Question: Can i show a Tool tip like this:

Also, I want to show this tool tip when that area is pressed and HOLD. Is there a handler for this gesture?
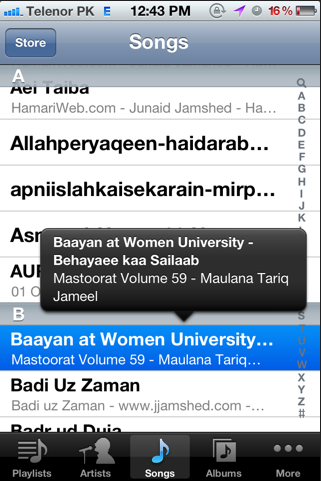
Answer: You can do that in 'didSelectRowAtIndex' method of 'TableViewController' delegate method.
Look <URL>. It is best implementation to have Popover controllers in iPhone. Download run and integrate into your code and change according to your requirement.